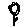
Label: flower